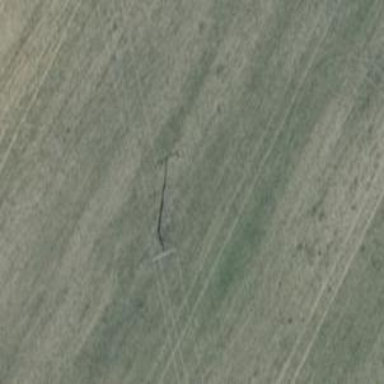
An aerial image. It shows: Minor power line.